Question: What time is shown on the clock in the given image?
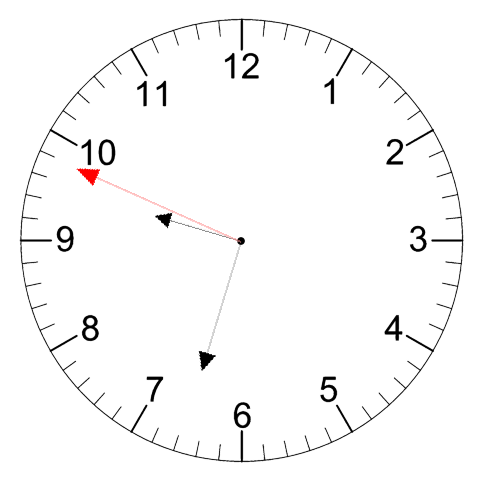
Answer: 09:32:49